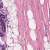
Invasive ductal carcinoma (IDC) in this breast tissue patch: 0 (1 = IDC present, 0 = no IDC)